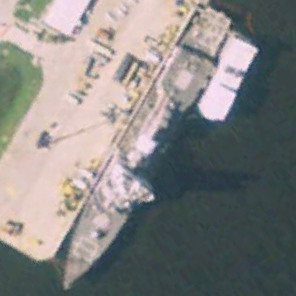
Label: Arleigh_Burke-class_destroyer